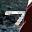
Label: 7